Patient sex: M
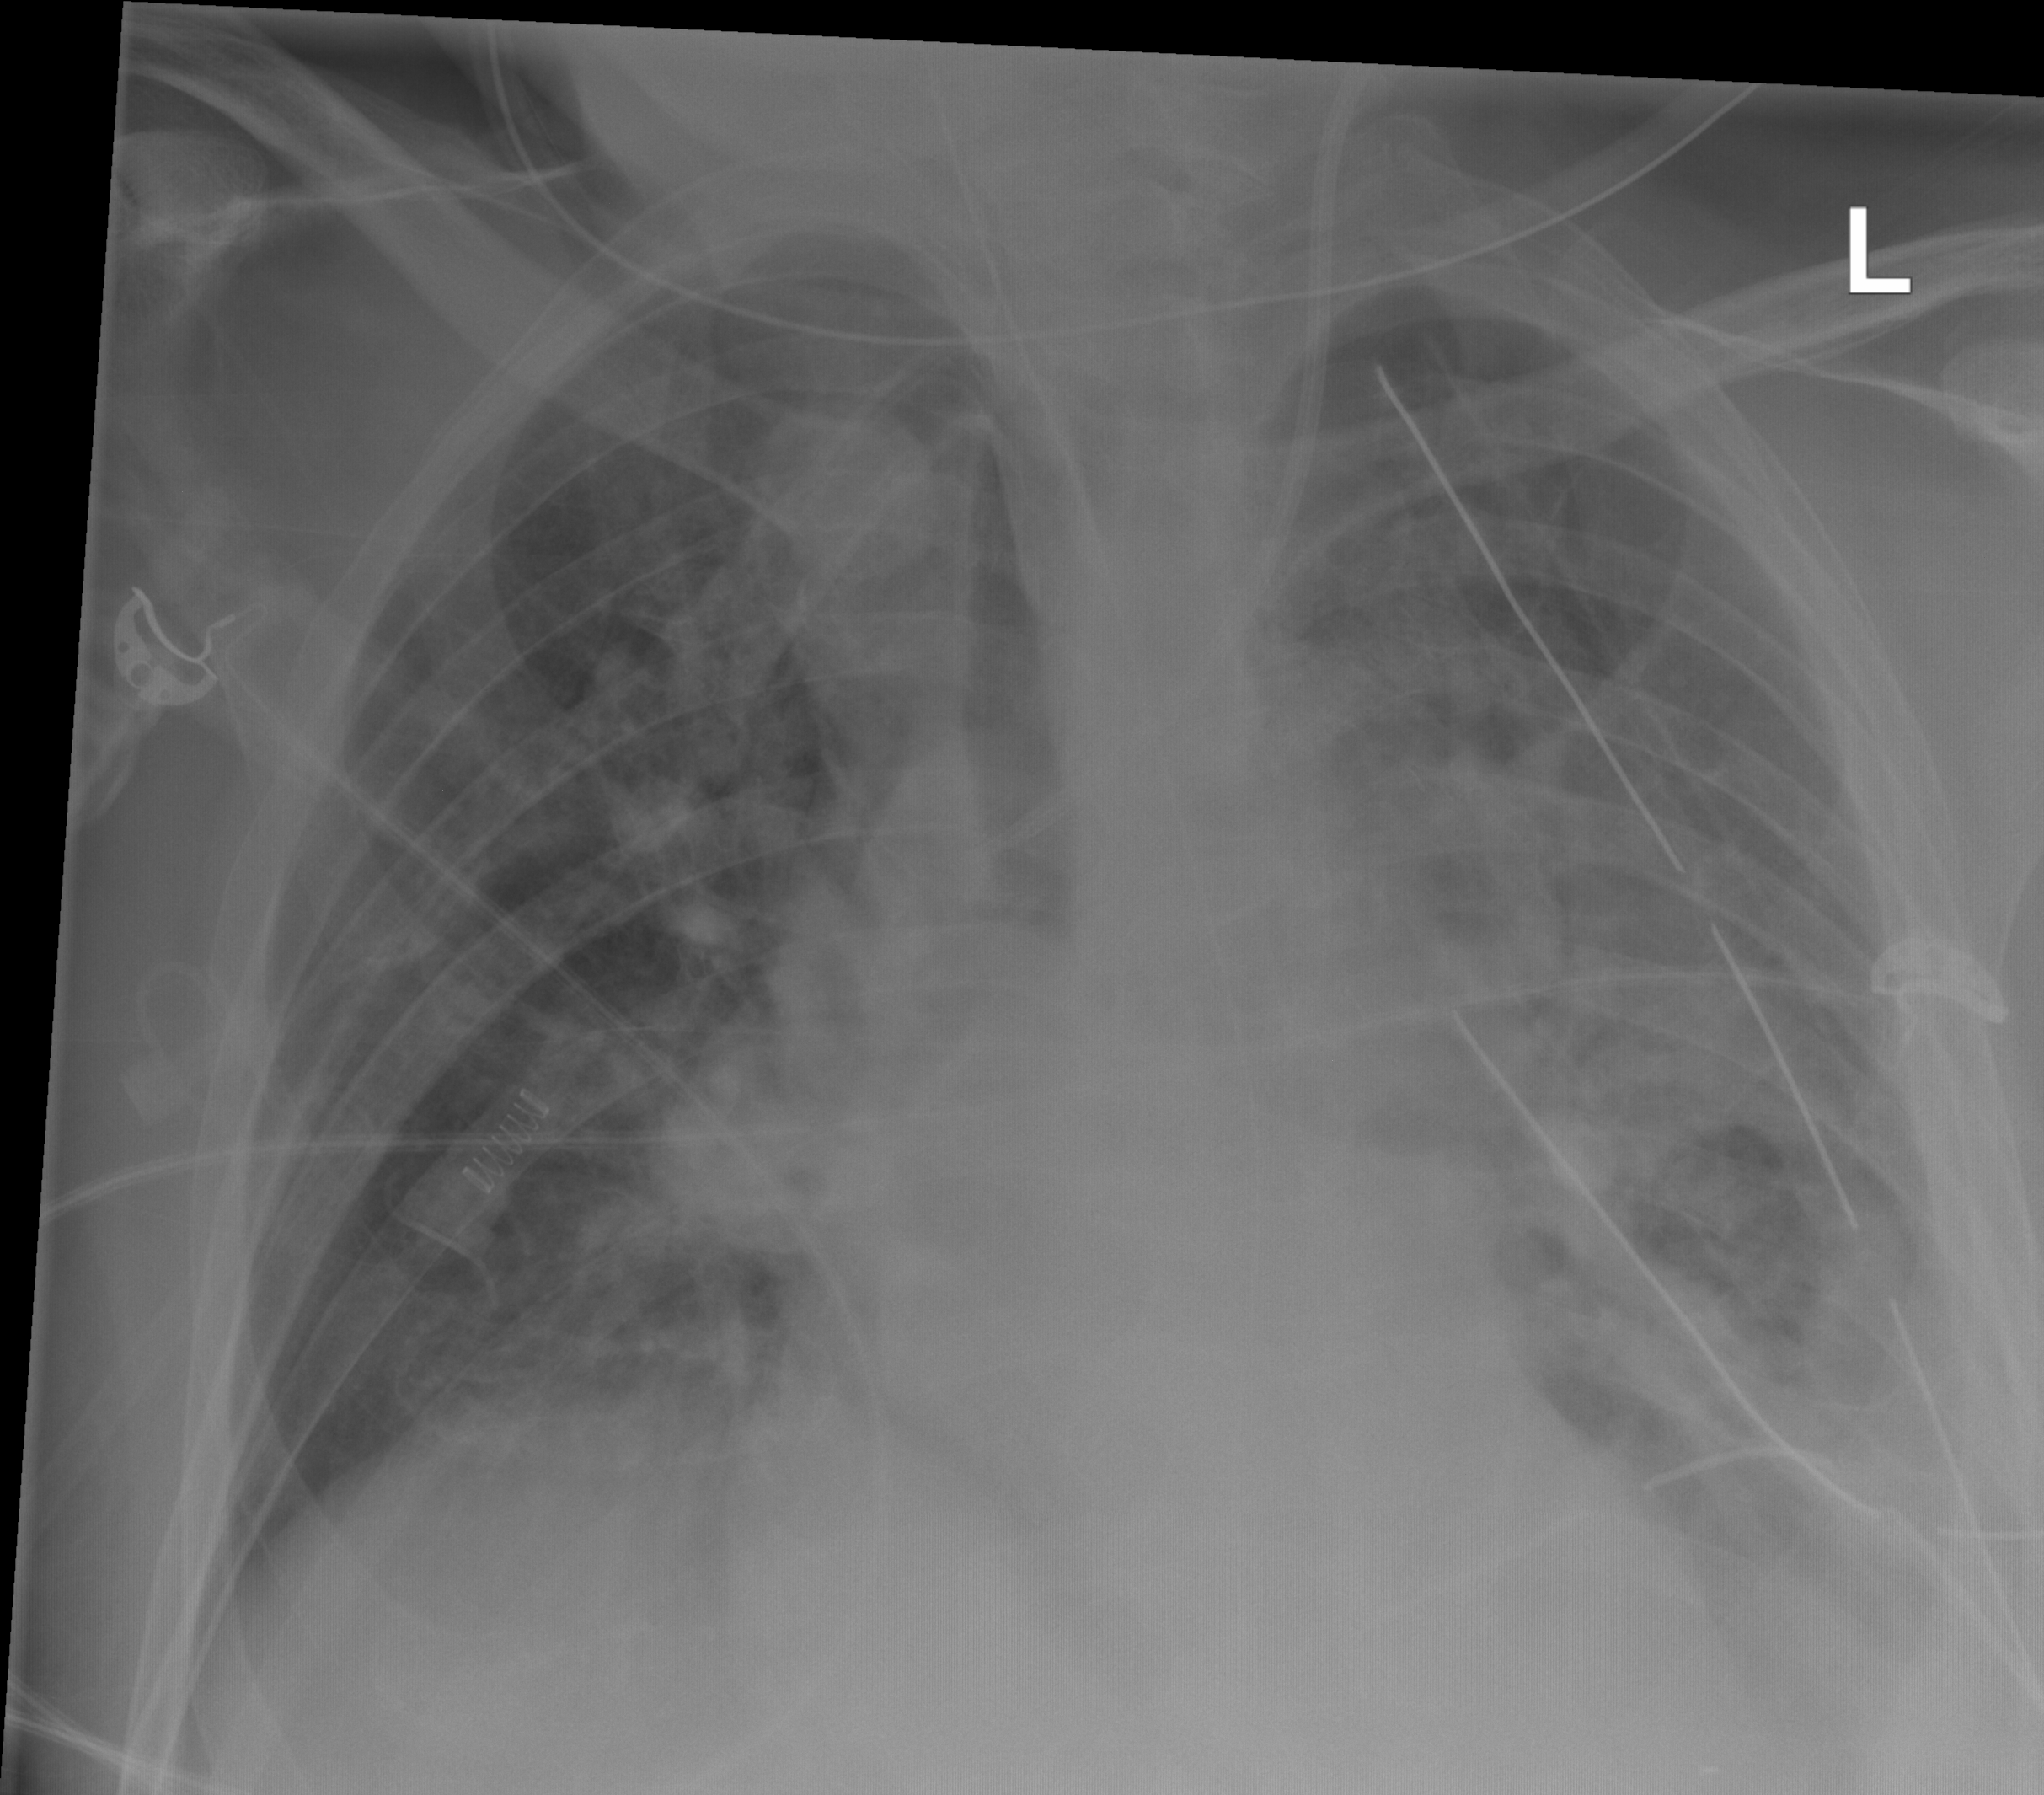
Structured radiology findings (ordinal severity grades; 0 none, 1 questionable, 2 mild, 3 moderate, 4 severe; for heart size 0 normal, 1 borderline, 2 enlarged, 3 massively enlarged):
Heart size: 2
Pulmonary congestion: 2
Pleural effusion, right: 1
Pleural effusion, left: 2
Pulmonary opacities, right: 1
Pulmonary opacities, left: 1
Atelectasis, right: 2
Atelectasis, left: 2